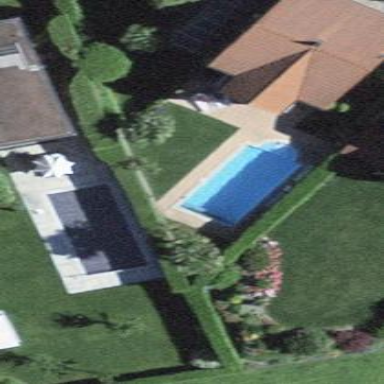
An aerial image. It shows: Swimming pool located in leisure land.